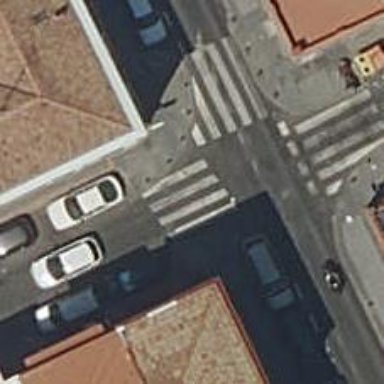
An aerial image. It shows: Uncontrolled road crossing.